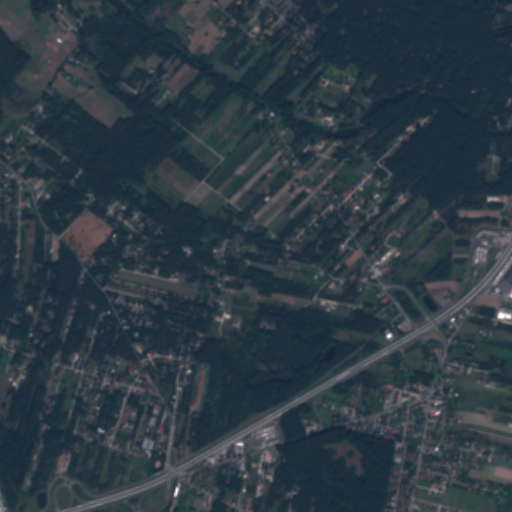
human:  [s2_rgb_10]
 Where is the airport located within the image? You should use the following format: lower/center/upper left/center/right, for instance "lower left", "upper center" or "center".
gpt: The airport is located in the center of the image.
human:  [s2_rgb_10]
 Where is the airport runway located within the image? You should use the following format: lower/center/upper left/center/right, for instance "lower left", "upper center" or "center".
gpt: The airport runway is located in the center of the image.
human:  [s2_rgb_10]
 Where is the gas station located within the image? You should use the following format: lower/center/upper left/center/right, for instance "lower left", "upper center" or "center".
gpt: The gas station is located in the lower center of the image.
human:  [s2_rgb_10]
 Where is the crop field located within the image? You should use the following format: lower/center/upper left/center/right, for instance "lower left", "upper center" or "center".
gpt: There is no crop field in the image.